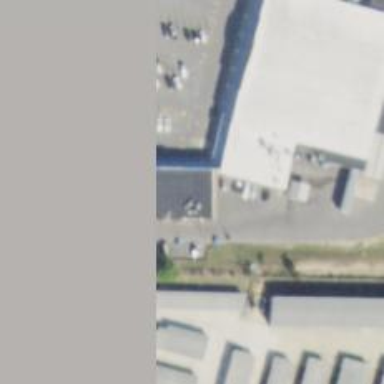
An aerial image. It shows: Car rental facility.